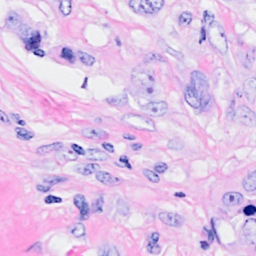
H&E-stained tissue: Breast